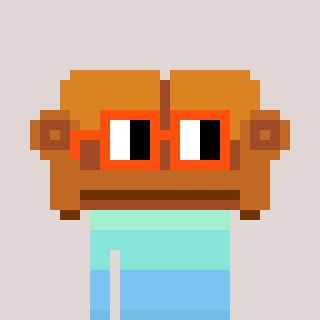
a pixel art character with square orange glasses, a couch-shaped head and a orange-colored body on a warm background